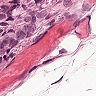
Metastatic tissue present: yes